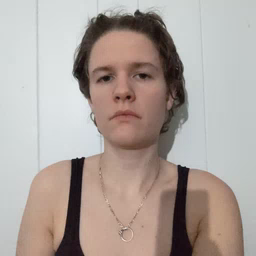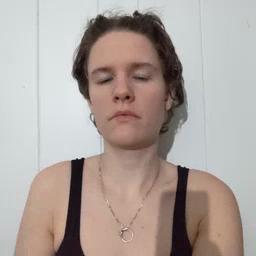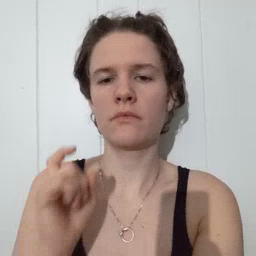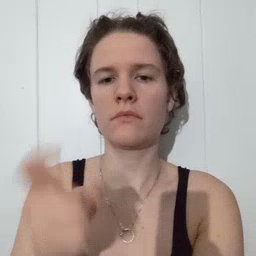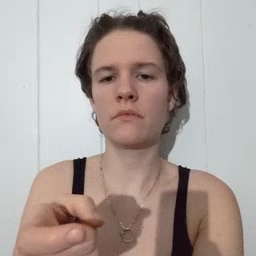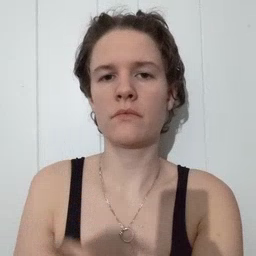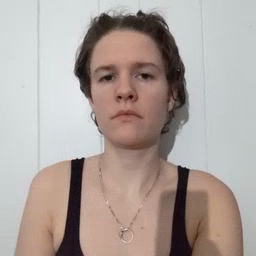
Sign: give